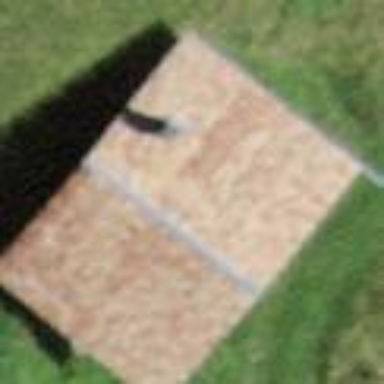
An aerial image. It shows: Rural barn.